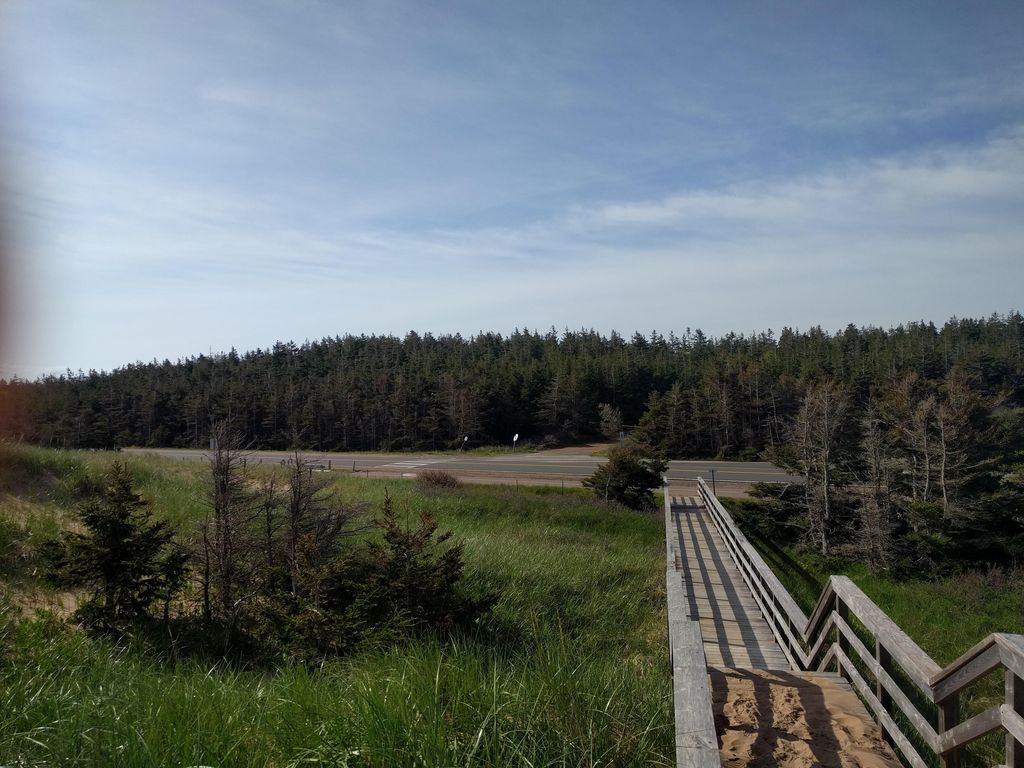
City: charlottetown